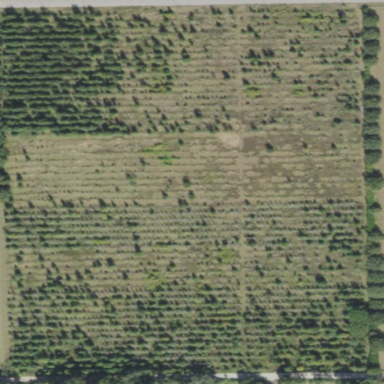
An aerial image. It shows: Orchard.